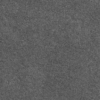
Label: dusty